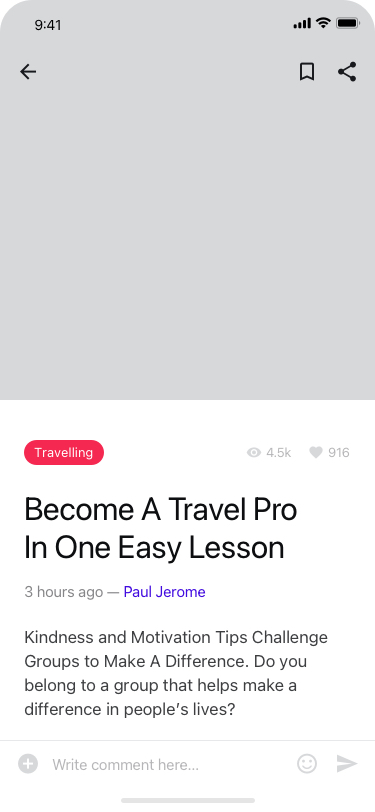
Text in this UI design:
Become A Travel Pro
In One Easy Lesson
3 hours ago — Paul Jerome
Travelling
Kindness and Motivation Tips Challenge Groups to Make A Difference. Do you belong to a group that helps make a difference in people’s lives?
4.5k
916
Write comment here…